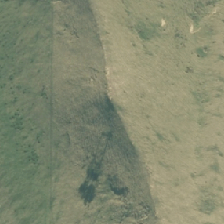
Land cover: high_producing_grassland